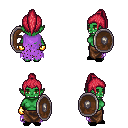
a pixel art fantasy rpg character, female body template, orc, green skin, maroon tattered cape, robe skirt, ruby red long topknot hairstyle, gold gloves, black slippers, shield, four views (front, back, left, right), 2x2 character sprite sheet, small pixel art, hard edges, no anti-aliasing